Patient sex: F
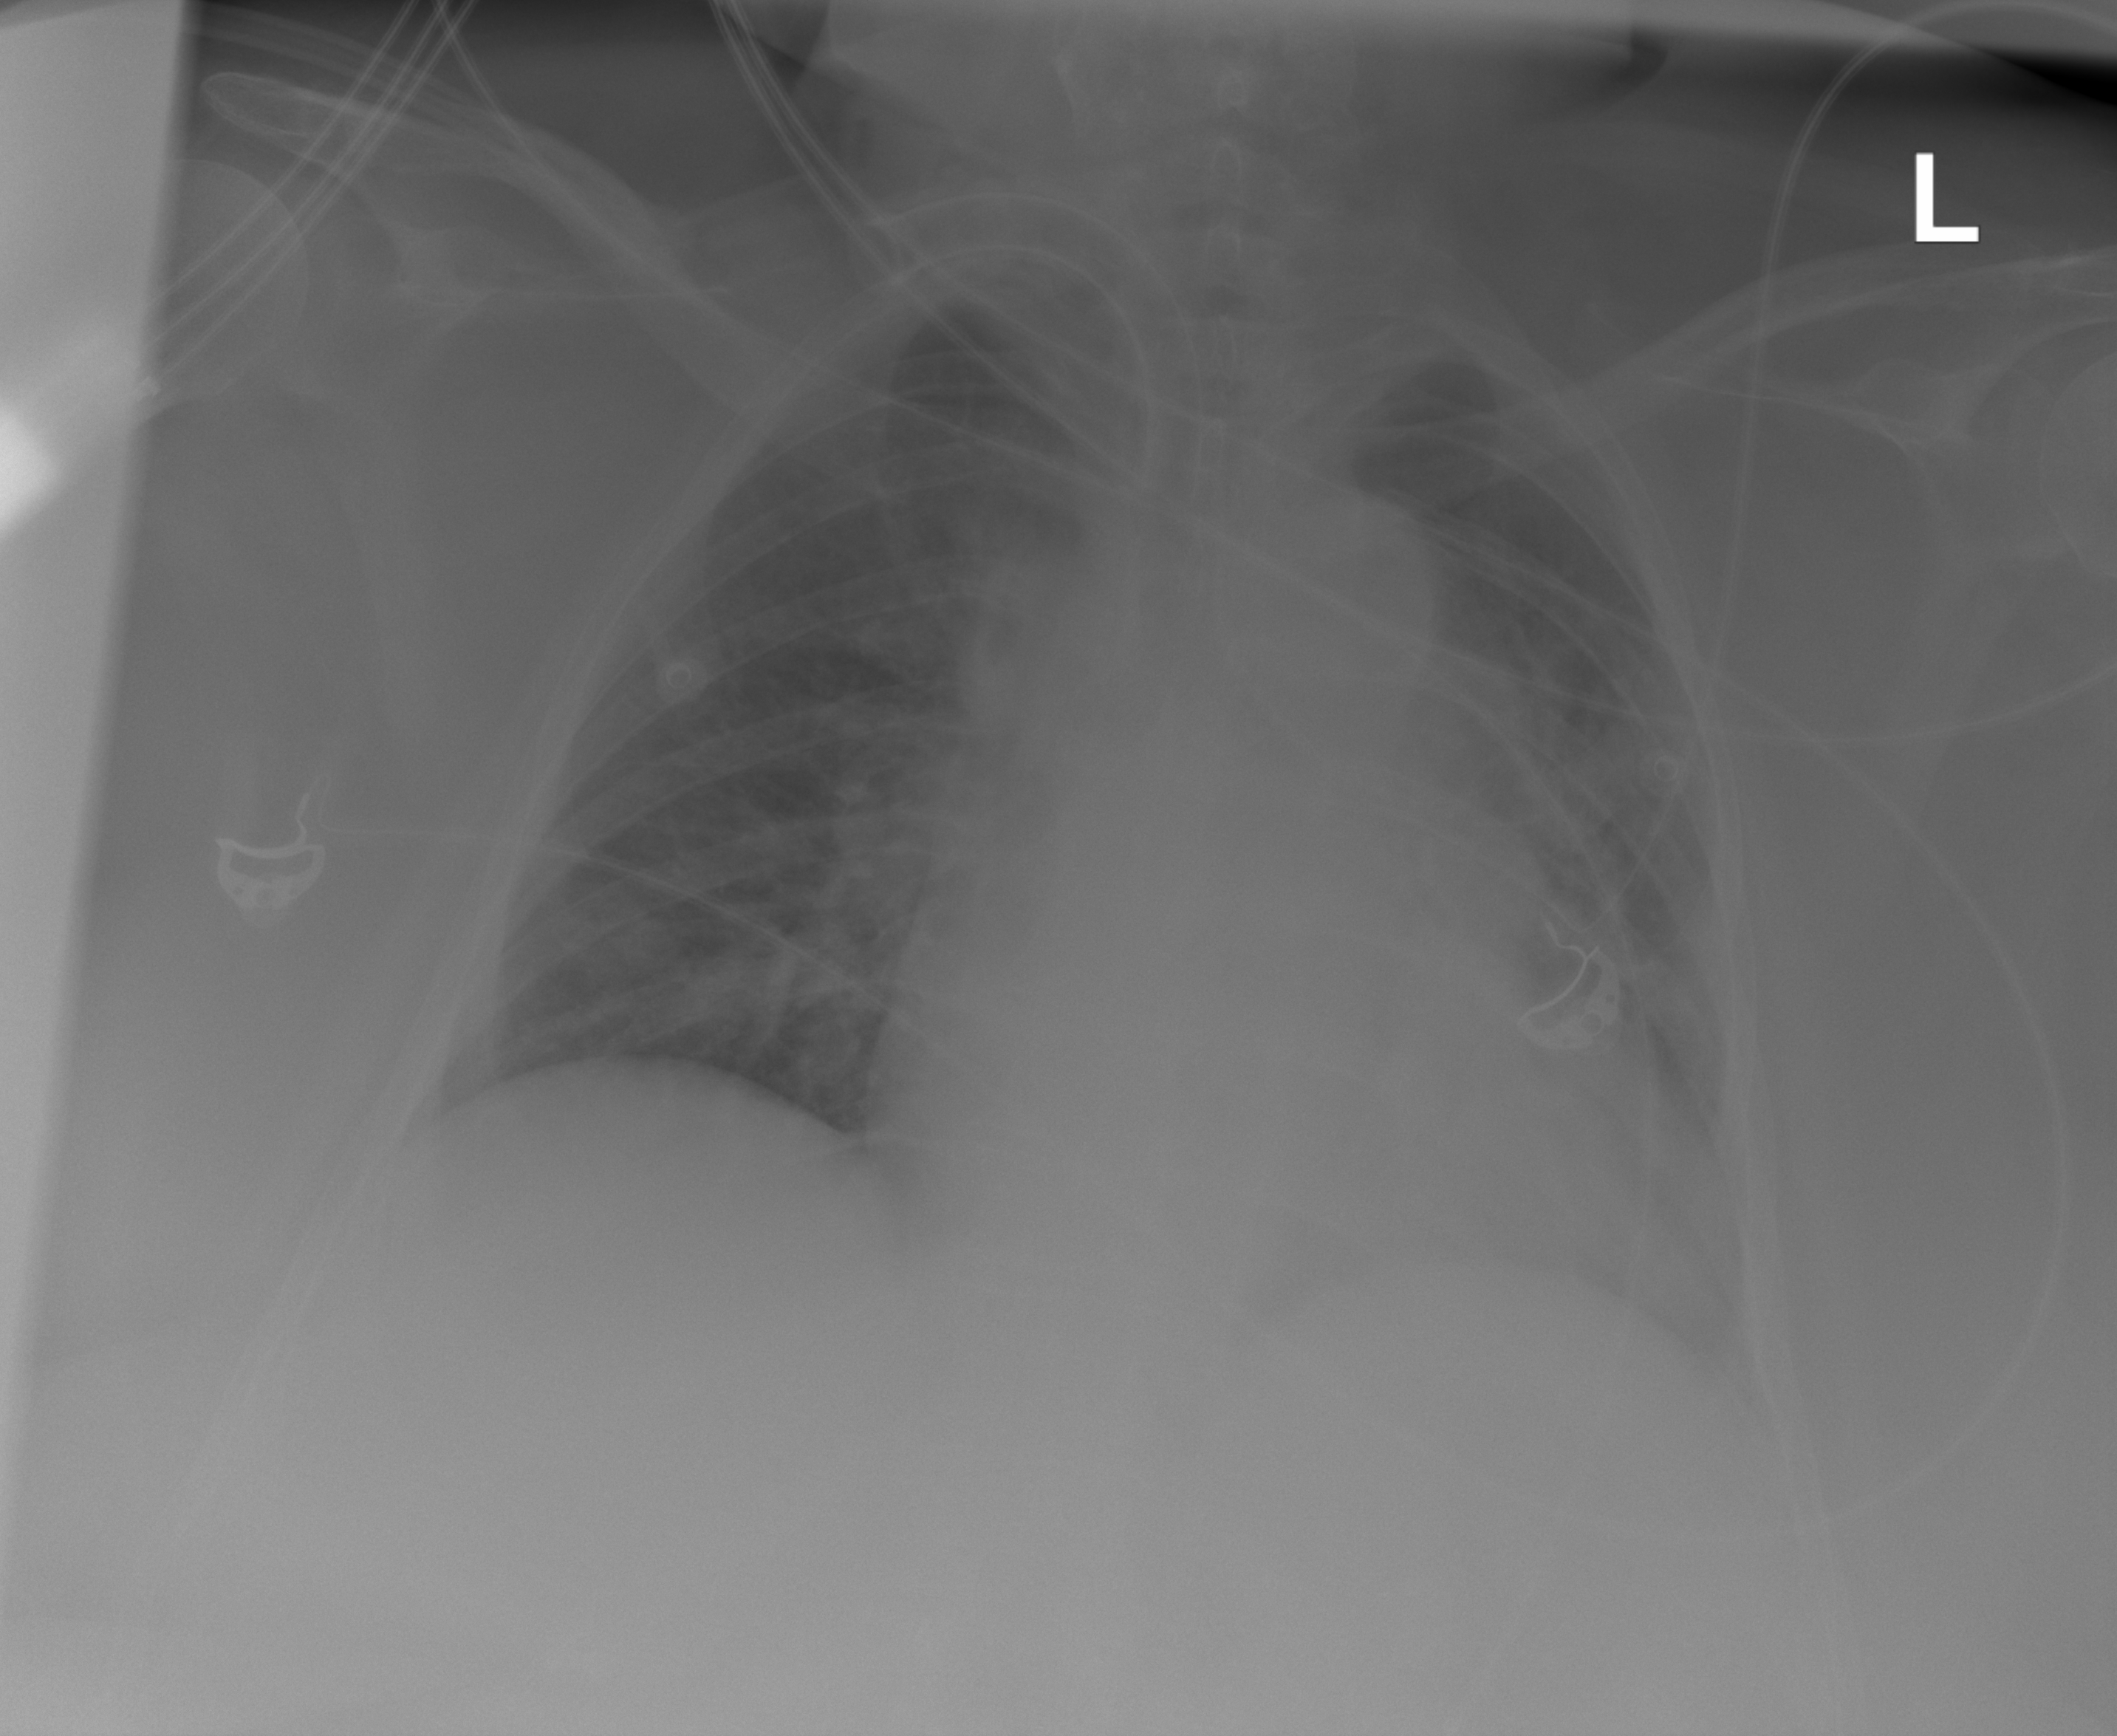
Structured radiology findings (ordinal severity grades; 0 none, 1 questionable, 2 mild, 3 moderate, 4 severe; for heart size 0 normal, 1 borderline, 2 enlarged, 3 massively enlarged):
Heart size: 1
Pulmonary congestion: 2
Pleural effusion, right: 0
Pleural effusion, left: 0
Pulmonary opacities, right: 0
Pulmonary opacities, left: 0
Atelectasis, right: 0
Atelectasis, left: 0